Question: I have a problem while working with Bootstrap 3 and gmaps 2..The problem is that my map controls are not displayed properly as shown in the image bellow..

Bellow is my code as well :
'''
<script type="text/javascript">
function initialize(){
if (GBrowserIsCompatible())
{
map=new GMap2(document.getElementById("map_canvas"));
map.setCenter(new GLatLng(37.084142,25.151997), 11);
map.setUIToDefault();
}
}
</script>
</head>
<body onload="initialize()" onunload="GUnload()">
'''
Any ideas..?
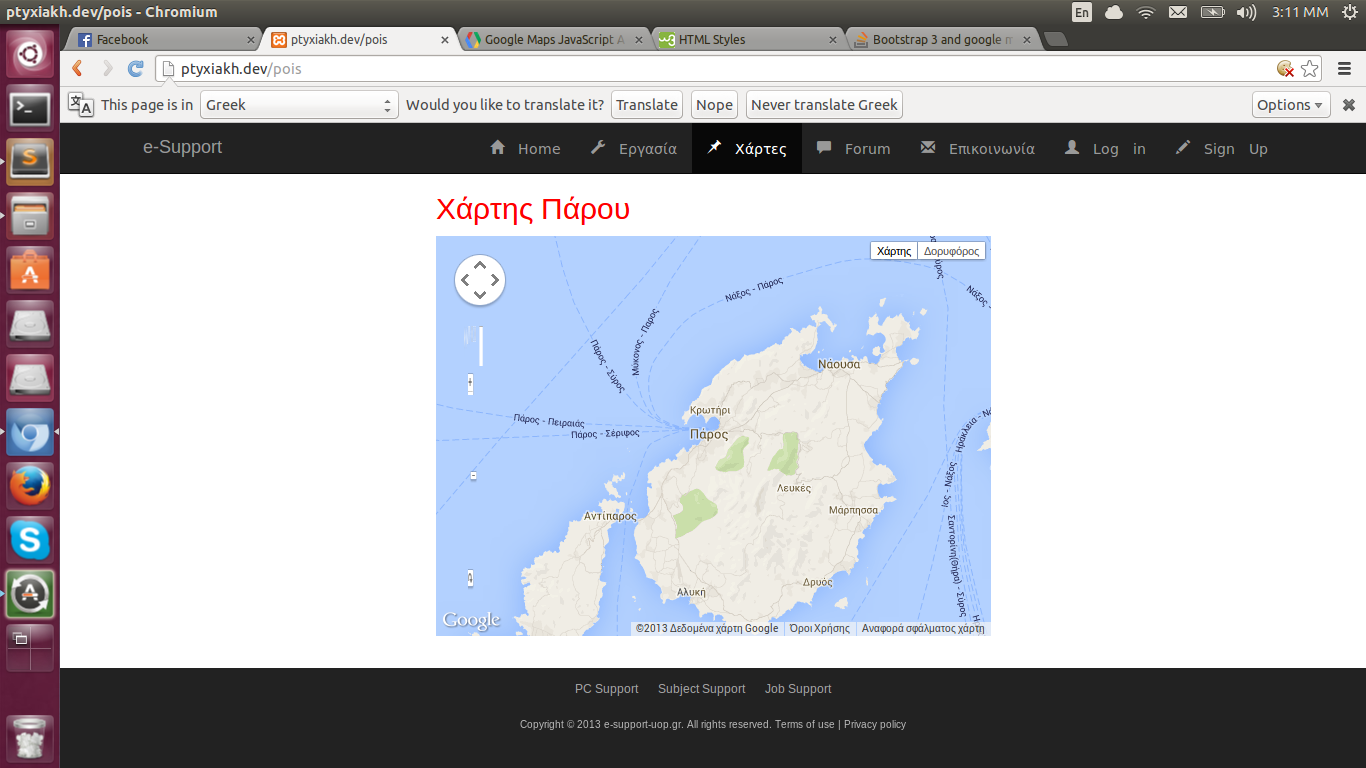
Answer: I too once crossed this problem, this is 'CSS''gmaps' You might have a global CSS like
'''
img {
max-width:100% // or something
}
'''
By inspecting(using browser's dev tools) you can find where it is being overridden and try to make use of either 'id' or 'class' selectors and change it to 'none'.
I have tested it <URL>
'''
#map_canvas img {
max-width: none;
}
'''